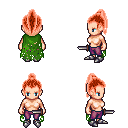
a pixel art fantasy rpg character, female body template, human, light skin, green tattered cape, magenta pants, red long topknot hairstyle, metal boots, dagger, four views (front, back, left, right), 2x2 character sprite sheet, small pixel art, hard edges, no anti-aliasing